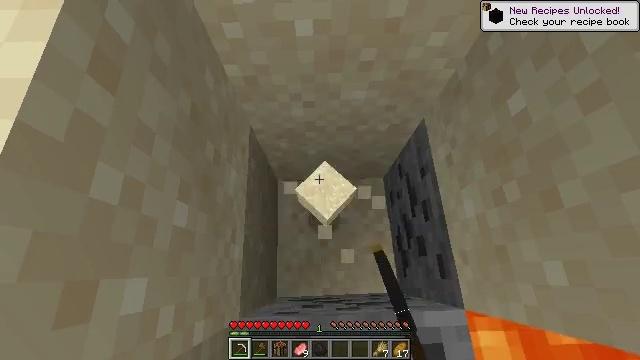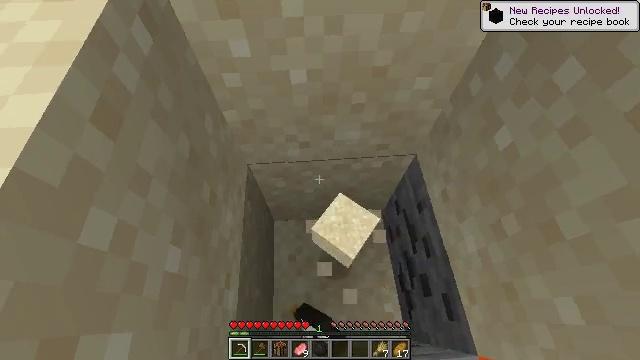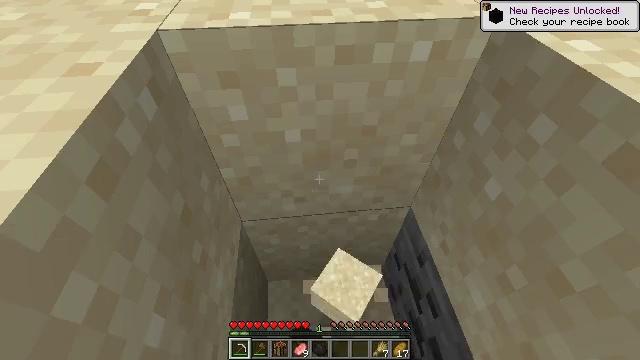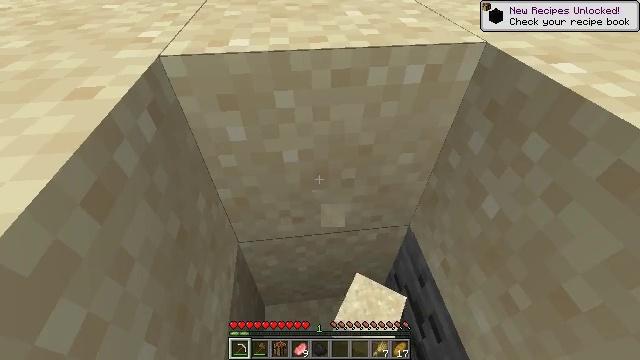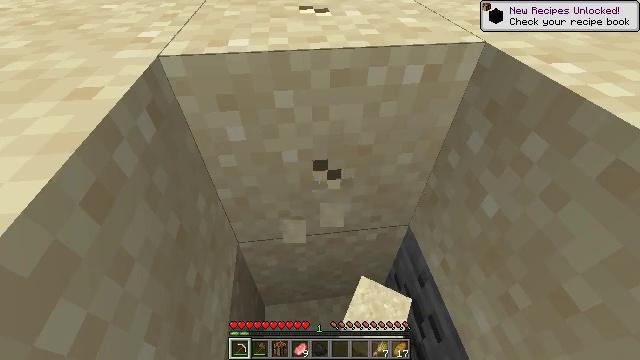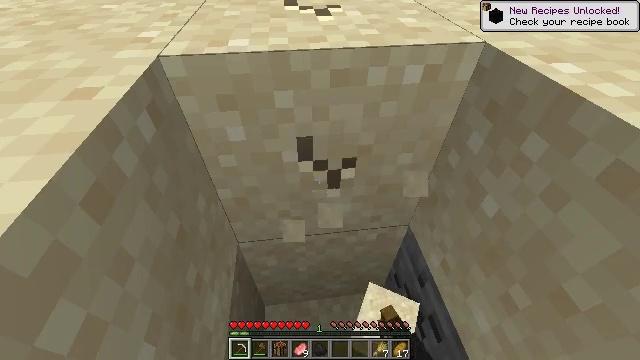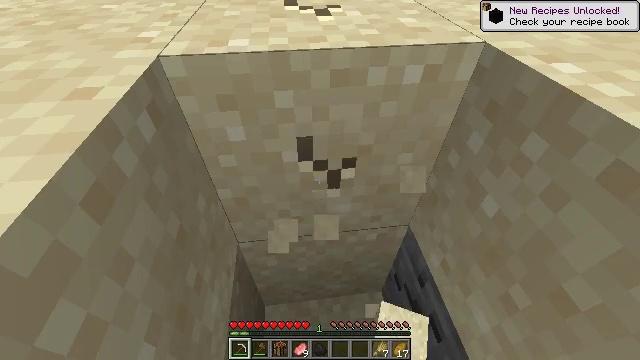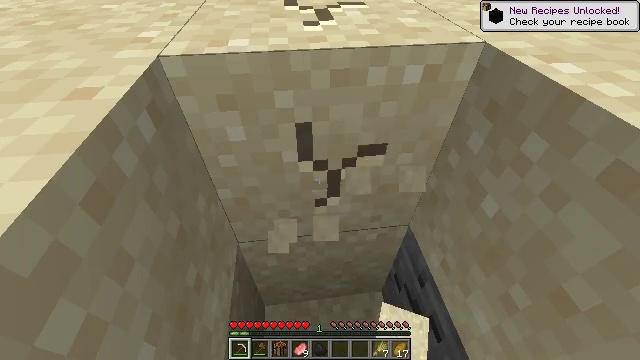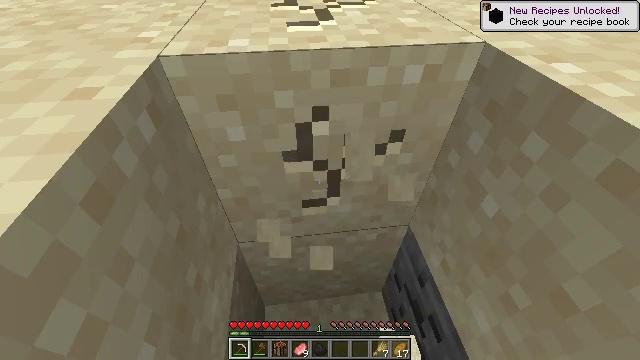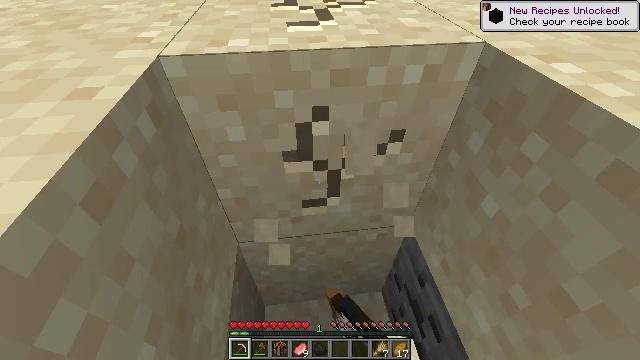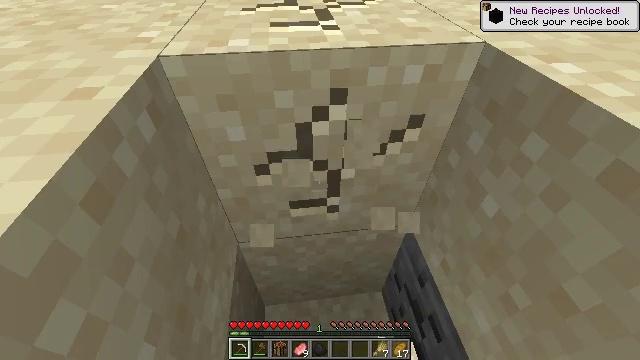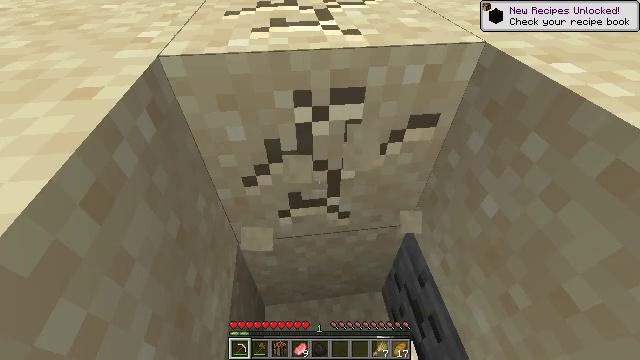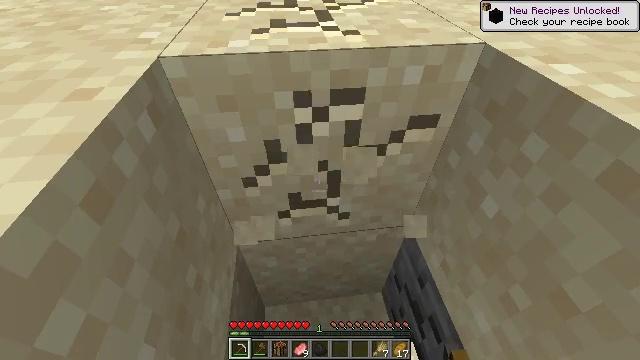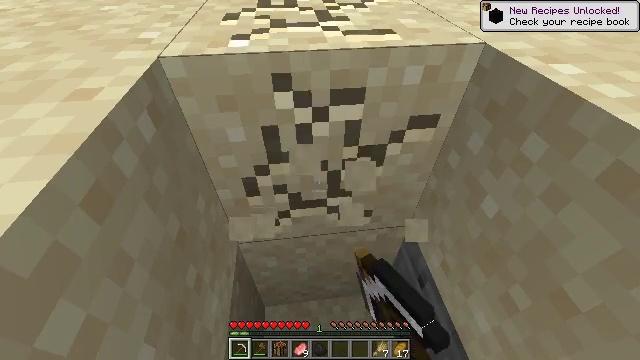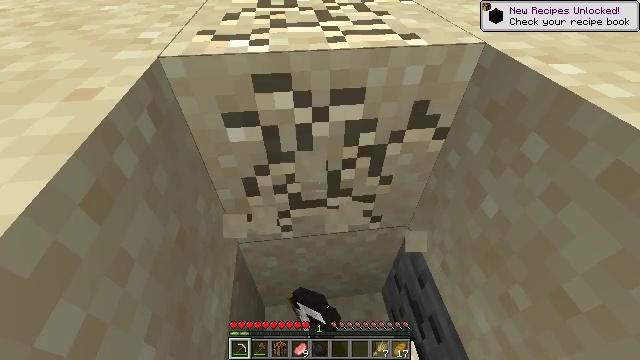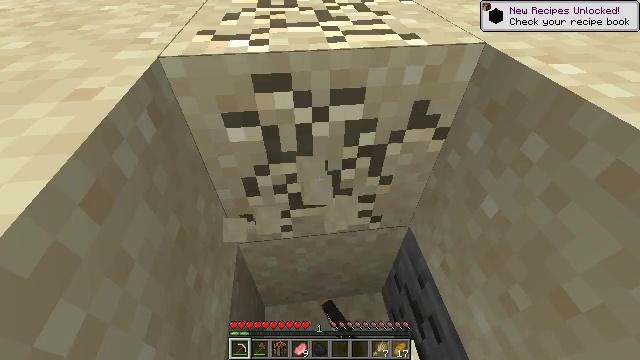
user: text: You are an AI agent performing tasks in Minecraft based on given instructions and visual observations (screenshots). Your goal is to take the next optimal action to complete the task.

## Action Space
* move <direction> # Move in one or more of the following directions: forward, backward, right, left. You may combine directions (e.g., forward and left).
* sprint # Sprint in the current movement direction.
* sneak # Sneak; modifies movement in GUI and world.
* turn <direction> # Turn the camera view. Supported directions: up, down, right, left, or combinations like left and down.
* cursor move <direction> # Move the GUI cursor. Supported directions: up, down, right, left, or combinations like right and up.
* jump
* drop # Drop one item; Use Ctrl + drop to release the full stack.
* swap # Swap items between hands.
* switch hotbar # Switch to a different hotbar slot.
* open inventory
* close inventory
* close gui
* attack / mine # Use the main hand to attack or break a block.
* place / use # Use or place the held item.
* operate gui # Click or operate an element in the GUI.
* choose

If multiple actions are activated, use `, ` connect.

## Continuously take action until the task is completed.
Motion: motion action
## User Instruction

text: Dig up some sand.
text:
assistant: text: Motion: sneak, turn right and up, attack / mine
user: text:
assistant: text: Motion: sneak, turn right and up
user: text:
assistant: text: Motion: sneak, turn up, attack / mine
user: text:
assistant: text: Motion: sneak, attack / mine
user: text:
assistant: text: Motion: sneak, attack / mine
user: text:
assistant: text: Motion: sneak, attack / mine
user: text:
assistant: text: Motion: sneak, attack / mine
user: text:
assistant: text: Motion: sneak, attack / mine
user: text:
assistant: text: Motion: sneak, attack / mine
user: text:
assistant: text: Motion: sneak, attack / mine
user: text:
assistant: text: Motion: sneak, attack / mine
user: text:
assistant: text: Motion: sneak, attack / mine
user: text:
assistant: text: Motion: sneak, attack / mine
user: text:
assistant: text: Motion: sneak, attack / mine
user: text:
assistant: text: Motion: sneak, attack / mine
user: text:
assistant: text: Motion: sneak, attack / mine
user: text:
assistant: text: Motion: sneak, attack / mine
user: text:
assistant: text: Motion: sneak, attack / mine
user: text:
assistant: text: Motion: sneak, attack / mine
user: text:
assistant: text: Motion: sneak, attack / mine
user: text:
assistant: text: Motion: sneak, attack / mine
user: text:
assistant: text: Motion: sneak, attack / mine